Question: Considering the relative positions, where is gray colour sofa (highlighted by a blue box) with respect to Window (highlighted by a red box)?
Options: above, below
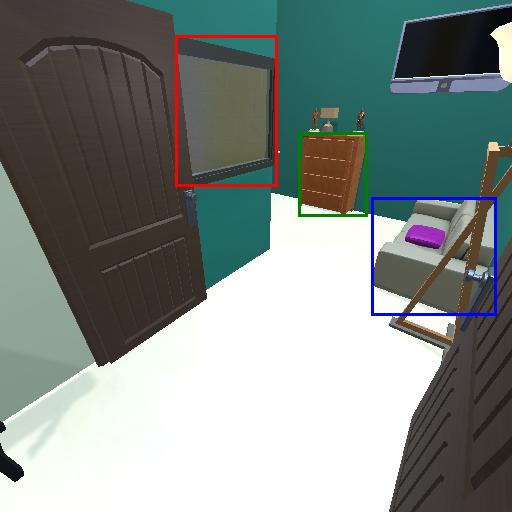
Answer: above